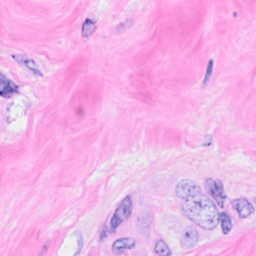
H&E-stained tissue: Breast